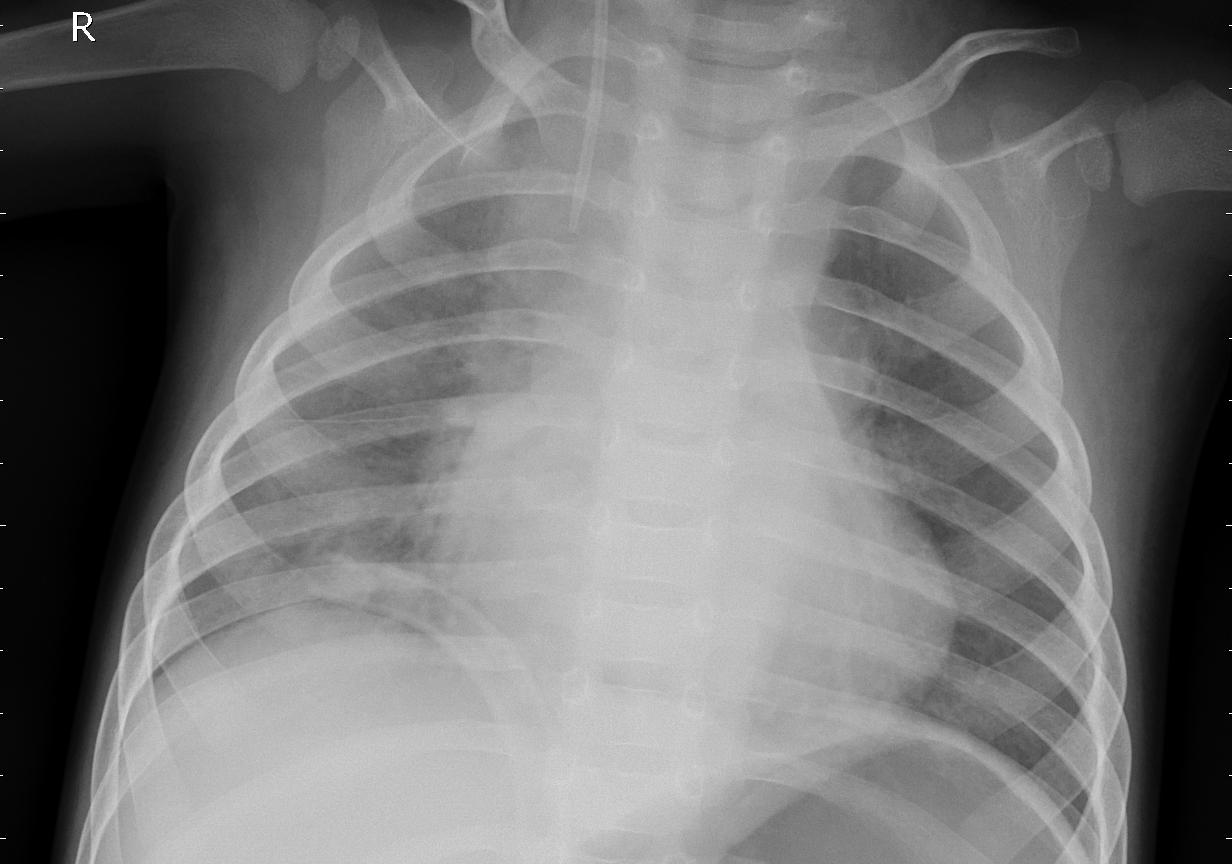
Diagnosis: PNEUMONIA